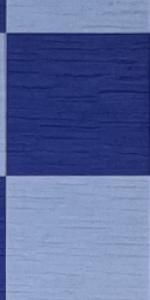
Label: Empty